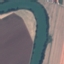
Label: River